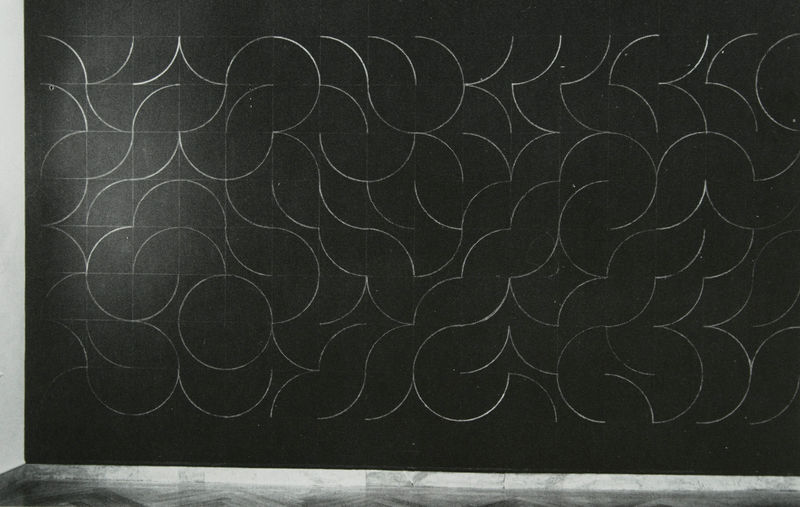
Titel: Installation Addison Gallery of American Art, Phillips Academy, Andover
Künstler: Sol Lewitt
Schlagwörter: dunkel, kreide, raum, schwarz, weiss, zeichnung, muster, wand, boden, kreis, wellen, ecke, abstrakt, formen, linien, figuren, tafel, wandgemälde, bögen, kurven, form, blanc, noir, kreise, gravur, geometrisch, wandbild, geometrie, lewitt, installation, mathematik, rhythmus, lignes, géométrique, noir et blanc, radius, konkret, konkrete kunst, sol lewitt, courbes, aléatoire, cercles, compas, tracé